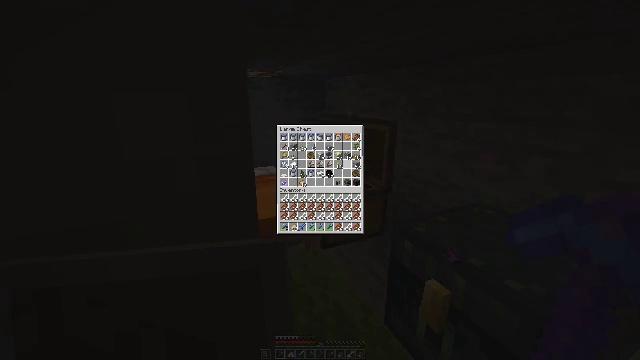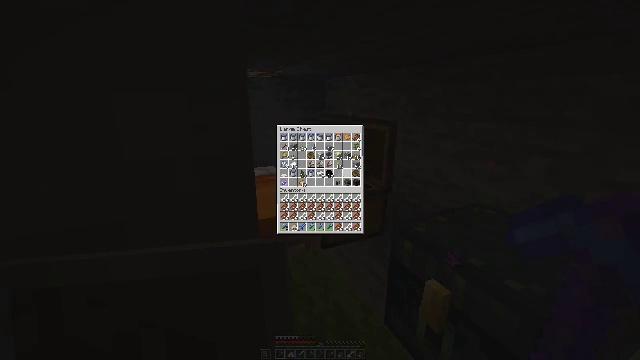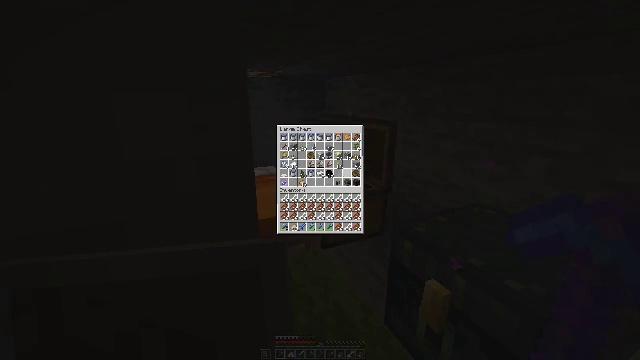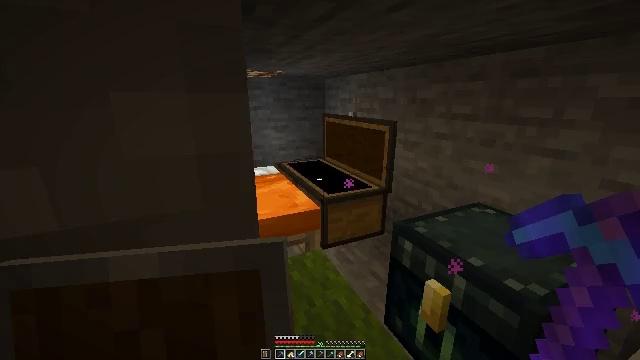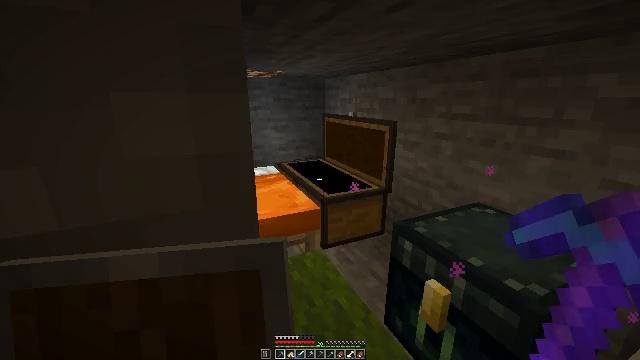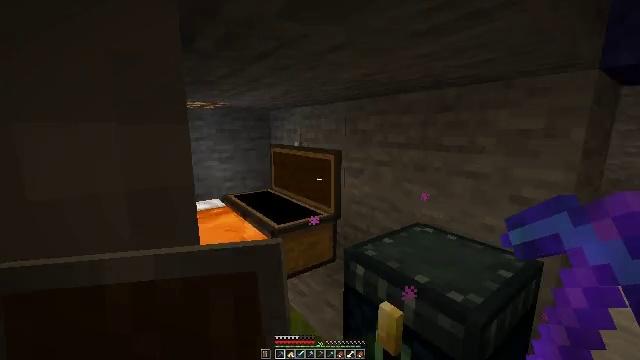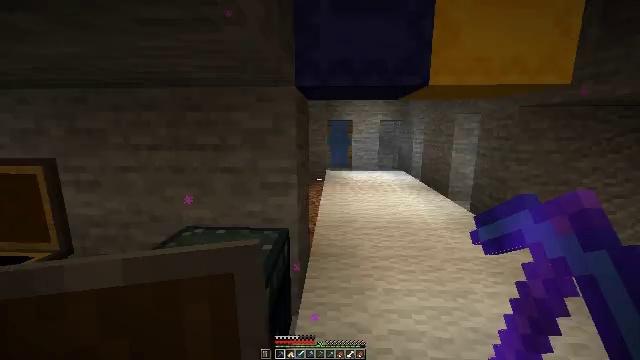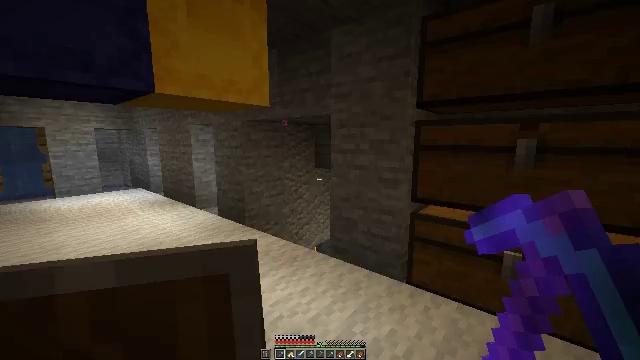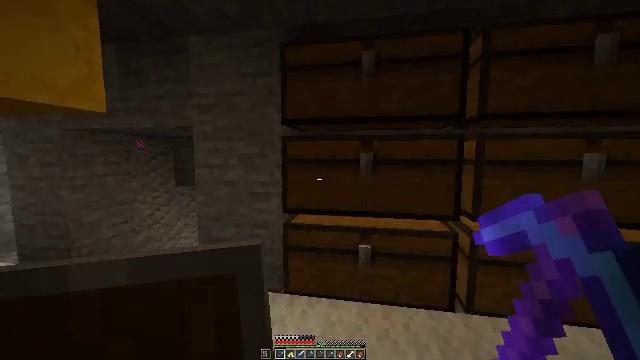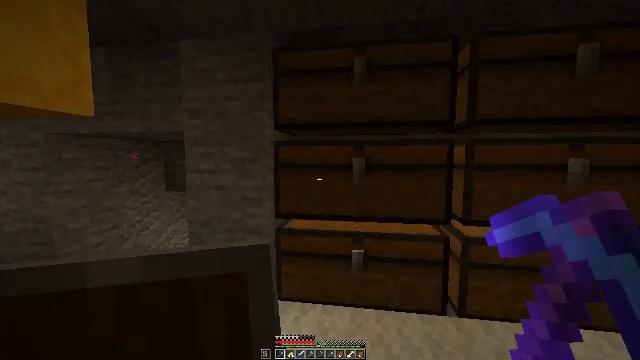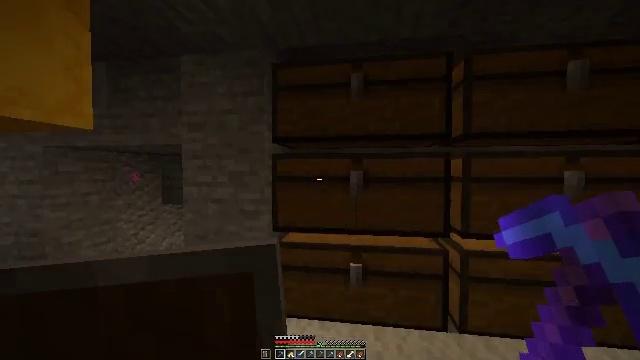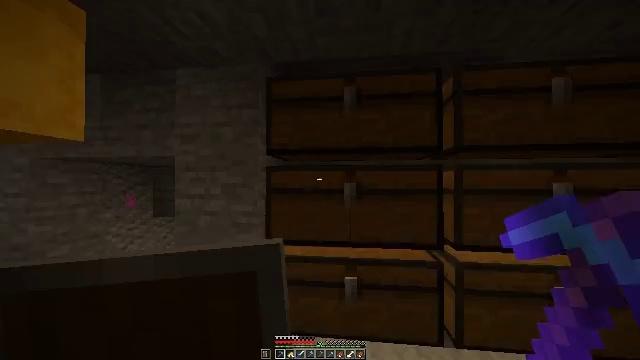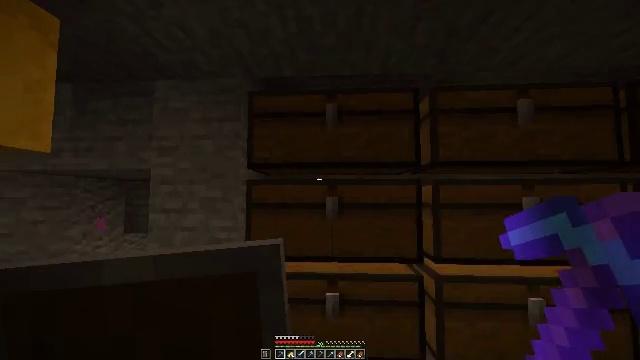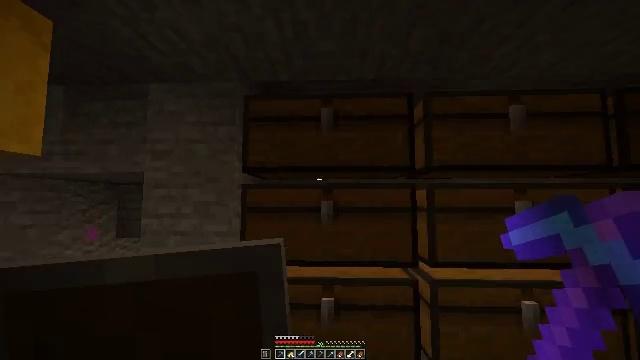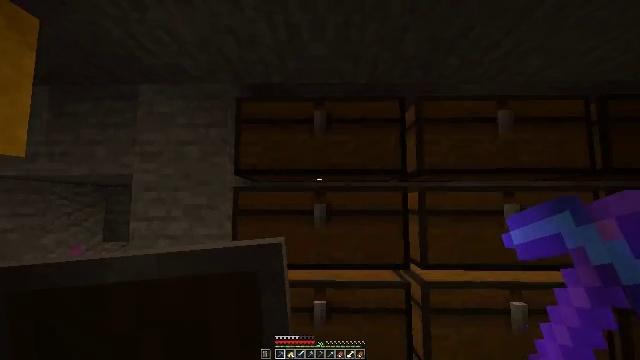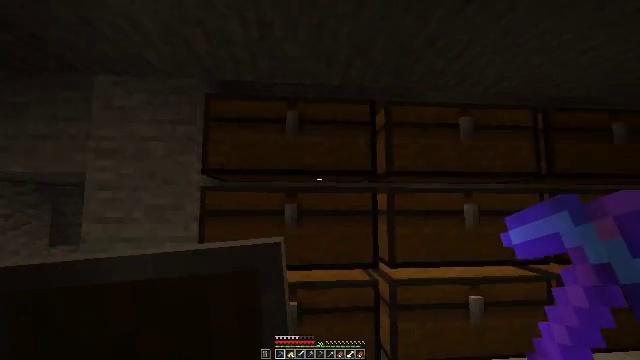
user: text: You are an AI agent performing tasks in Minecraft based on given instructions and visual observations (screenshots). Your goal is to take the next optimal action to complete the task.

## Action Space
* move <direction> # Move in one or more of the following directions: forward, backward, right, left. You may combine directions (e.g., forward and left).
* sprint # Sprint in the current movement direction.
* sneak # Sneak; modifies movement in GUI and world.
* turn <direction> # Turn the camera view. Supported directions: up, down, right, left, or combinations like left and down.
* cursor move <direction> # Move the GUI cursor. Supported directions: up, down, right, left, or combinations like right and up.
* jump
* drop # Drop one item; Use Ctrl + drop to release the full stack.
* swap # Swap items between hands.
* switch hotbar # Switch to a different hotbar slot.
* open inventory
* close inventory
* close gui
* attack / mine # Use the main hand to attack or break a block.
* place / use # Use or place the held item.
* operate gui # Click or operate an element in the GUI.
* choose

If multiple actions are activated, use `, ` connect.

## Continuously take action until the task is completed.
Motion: motion action
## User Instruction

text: Retrieve items from the blue shulker box by mining it.
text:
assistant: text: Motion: no_op
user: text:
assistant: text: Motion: no_op
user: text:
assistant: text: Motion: close inventory
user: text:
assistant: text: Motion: close inventory
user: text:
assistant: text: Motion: turn right and up, close inventory
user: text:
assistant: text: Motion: turn right, close inventory
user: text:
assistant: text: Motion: turn right and up
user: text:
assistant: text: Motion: turn right and up
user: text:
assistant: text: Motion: turn right and up
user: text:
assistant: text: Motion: turn up
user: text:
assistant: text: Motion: turn right and up
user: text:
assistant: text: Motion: turn right and up
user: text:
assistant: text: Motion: turn right
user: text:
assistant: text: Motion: turn right
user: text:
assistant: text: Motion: turn right
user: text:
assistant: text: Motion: turn right and down
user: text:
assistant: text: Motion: turn right and down
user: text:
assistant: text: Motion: use / place
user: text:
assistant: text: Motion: use / place
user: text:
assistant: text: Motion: use / place
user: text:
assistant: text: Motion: use / place
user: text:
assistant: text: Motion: use / place
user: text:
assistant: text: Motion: no_op
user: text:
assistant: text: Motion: no_op
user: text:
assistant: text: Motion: no_op
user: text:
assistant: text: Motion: no_op
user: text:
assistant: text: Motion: no_op
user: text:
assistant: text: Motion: no_op
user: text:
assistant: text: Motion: no_op
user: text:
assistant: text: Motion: no_op